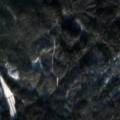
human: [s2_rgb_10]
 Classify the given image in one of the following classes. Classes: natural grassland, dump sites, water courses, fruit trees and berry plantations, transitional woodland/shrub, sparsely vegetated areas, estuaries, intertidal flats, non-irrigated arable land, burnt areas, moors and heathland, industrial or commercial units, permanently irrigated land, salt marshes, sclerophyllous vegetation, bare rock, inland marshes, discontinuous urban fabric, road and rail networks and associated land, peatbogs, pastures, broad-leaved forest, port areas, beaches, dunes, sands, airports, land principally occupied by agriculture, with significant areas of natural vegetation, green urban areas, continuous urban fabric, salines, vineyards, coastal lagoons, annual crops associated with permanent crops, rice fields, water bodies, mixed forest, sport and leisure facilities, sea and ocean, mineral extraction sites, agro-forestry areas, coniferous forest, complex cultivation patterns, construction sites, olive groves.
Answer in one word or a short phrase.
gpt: coniferous forest, mixed forest